Question: I want to obtain a value according to the client that corresponds to a variable.
'''
var number=document.getElementById("ideNumber").value;
const con = firebase.database().ref("list/"+sector);
con.on("value",snap=>{var a=snap.val()+number});
'''
As a result I get [Object object] 36

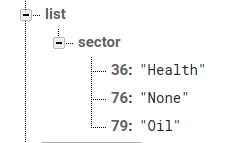
Answer: The node is named 'sector' in your JSON, so it should likely be a hard-coded string in your code too:
'''
var number=document.getElementById("ideNumber").value;
const con = firebase.database().ref("list/sector");
con.on("value",snap=>{
console.log(snap.val());
});
'''
Note that any code that needs the value from the database, will need to be inside the callback (where I put the 'console.log') or be called from there.